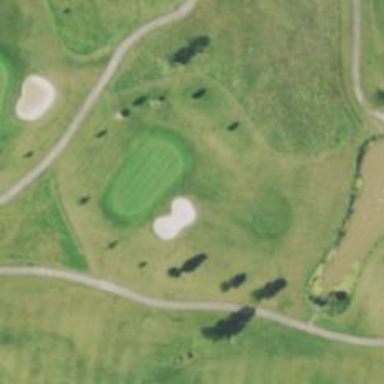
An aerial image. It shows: View of golf hole.